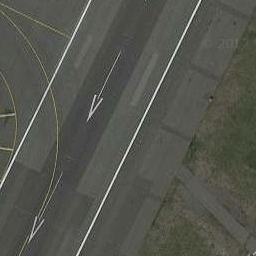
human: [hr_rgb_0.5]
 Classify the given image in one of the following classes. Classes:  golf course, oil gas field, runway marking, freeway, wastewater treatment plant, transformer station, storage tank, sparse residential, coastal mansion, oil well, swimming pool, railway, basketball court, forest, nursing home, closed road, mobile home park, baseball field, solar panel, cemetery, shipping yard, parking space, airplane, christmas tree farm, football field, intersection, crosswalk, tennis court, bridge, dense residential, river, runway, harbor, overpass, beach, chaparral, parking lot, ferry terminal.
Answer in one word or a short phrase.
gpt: runway